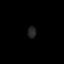
Tissue: lung
Cell type: Endothelial cells
Senescence score: 0.593
Nuclear area (px): 92
Mean DAPI intensity: 36.565